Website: crate-barrel
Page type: billing-address
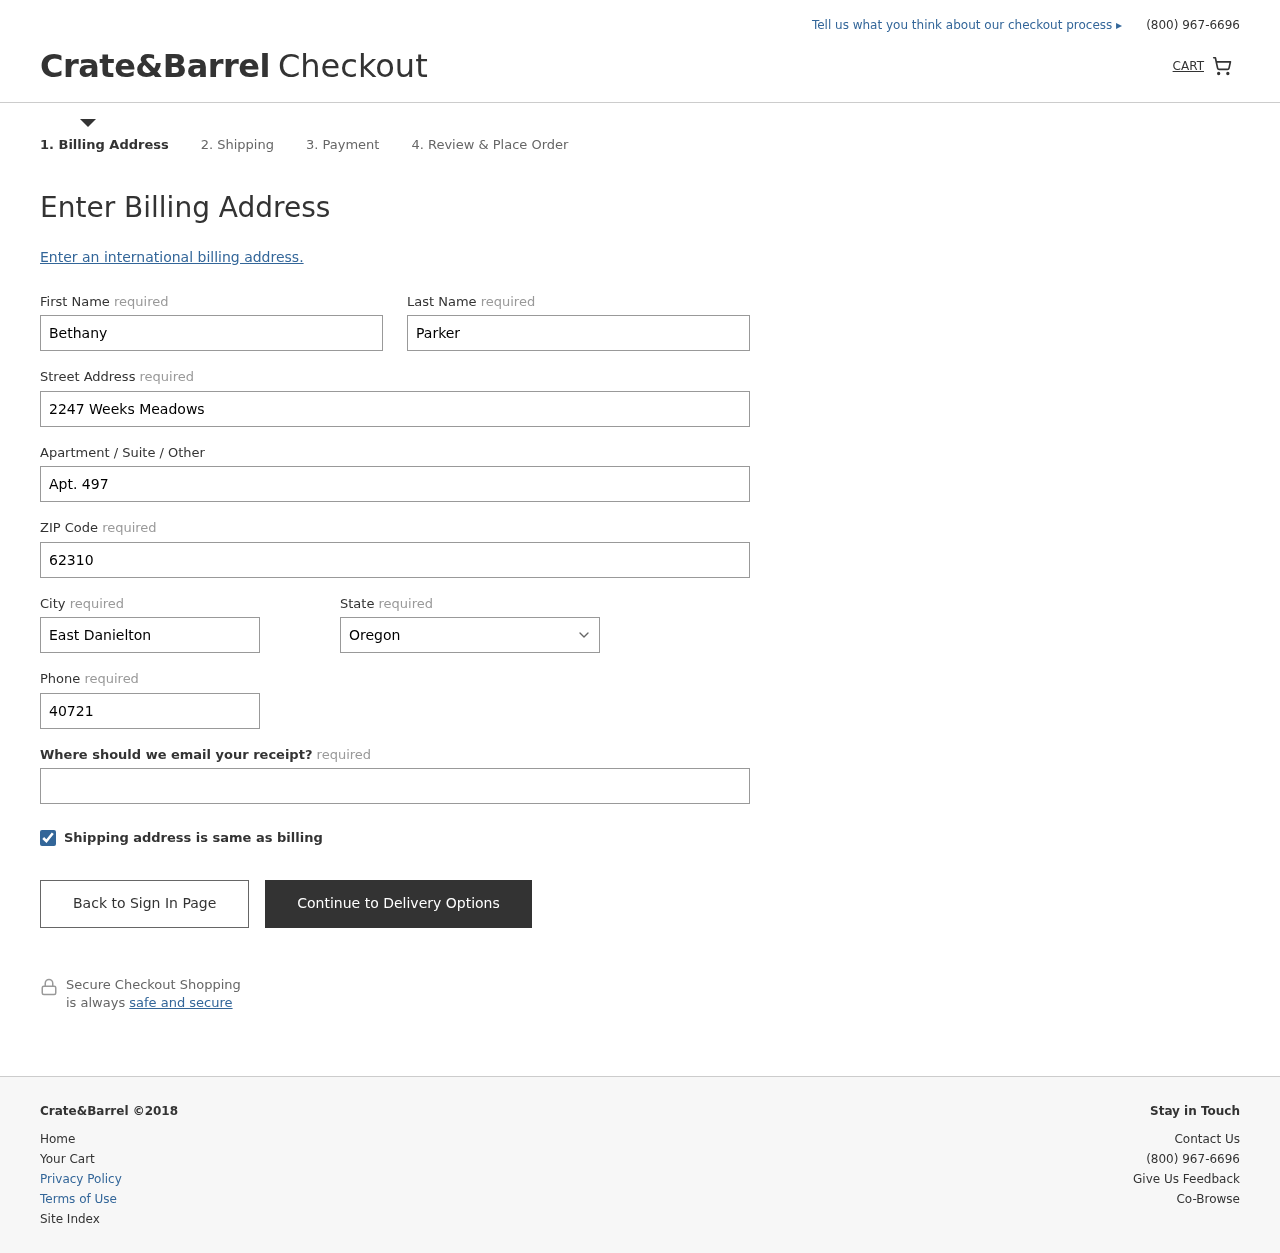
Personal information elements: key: PII_STATE
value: Oregon
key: PII_FIRSTNAME
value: Bethany
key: PII_LASTNAME
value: Parker
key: PII_STREET
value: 2247 Weeks Meadows
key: PII_STREET2
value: Apt. 497
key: PII_POSTCODE
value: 62310
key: PII_CITY
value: East Danielton
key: PII_PHONE
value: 4072112551
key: PII_EMAIL
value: bparker@hotmail.com